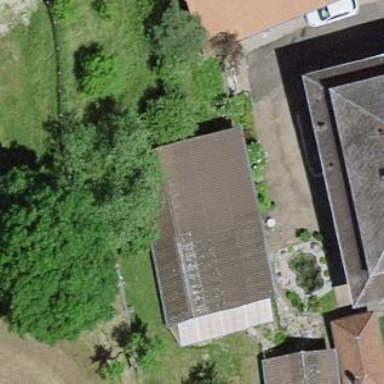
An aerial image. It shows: Barn.